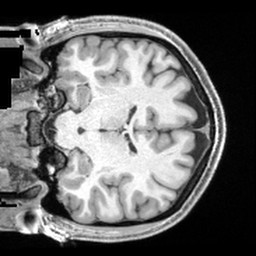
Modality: T1w
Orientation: coronal